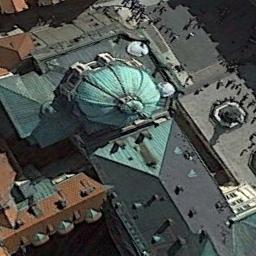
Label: church